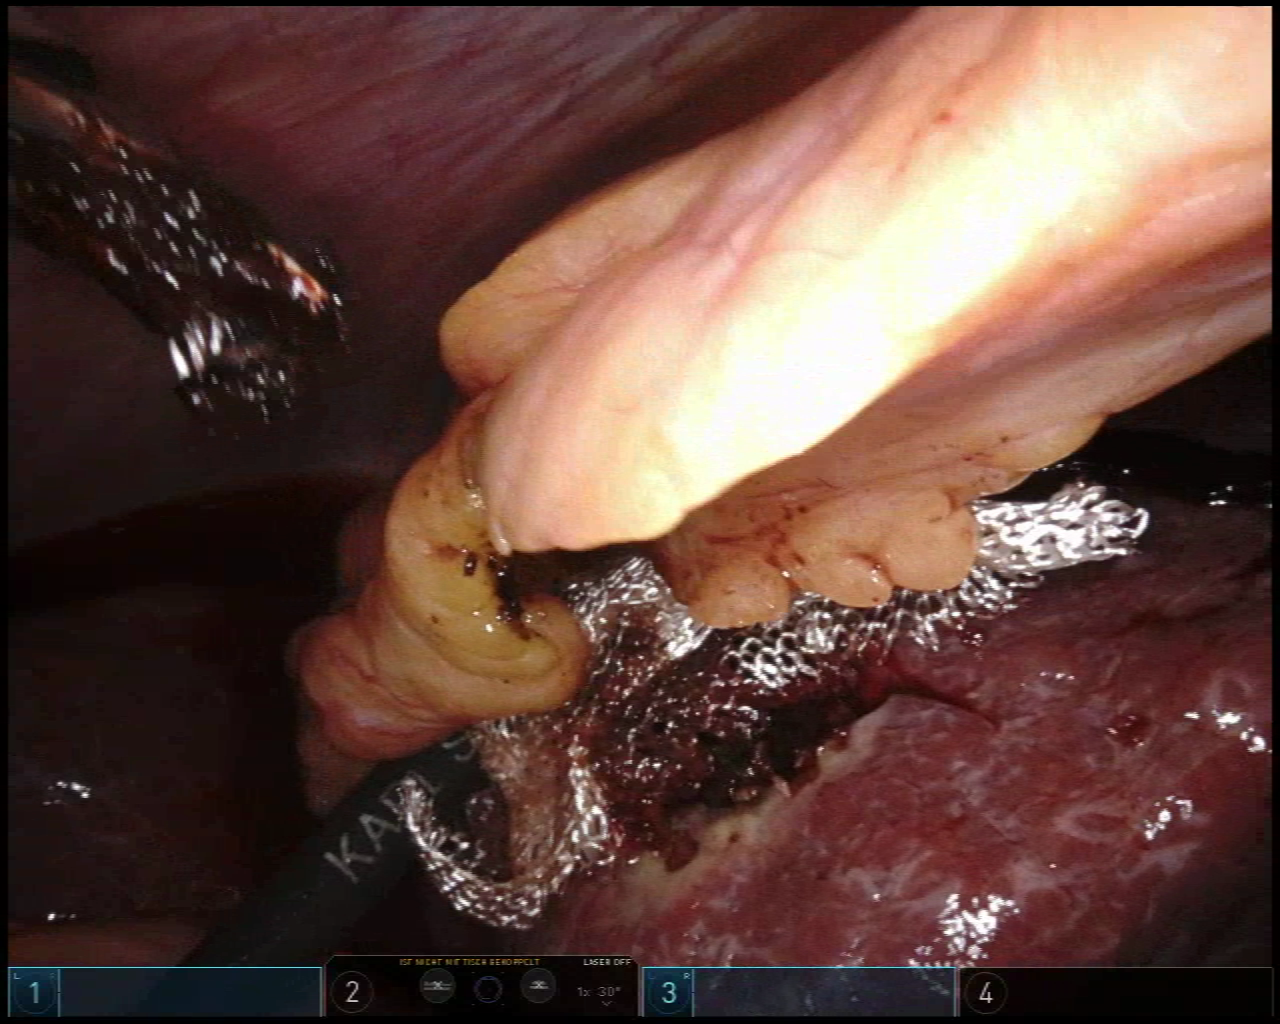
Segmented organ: liver
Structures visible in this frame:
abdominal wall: yes
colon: no
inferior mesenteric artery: no
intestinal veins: no
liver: yes
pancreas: no
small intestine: no
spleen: no
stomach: no
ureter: no
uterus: no
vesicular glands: no